Question: I am using to build an application in Iphone.
I have an login window (screen shot attached below).
There are two html Text-boxes (one for entering user name and another one for entering password) and a Log-in button to login.
I can able to successfully Login through my Login button using below code.
'''
<input type="button" value="Login" id="btnSubmit" class="blueButton" data-role="none"/>
$("#btnLogin").click(function(){
var username = $("#txtUsername").val();
var password = $("#txtPassword").val();
//do login actions ....
});
'''
I have to trigger the same Login functionality when user taps on iPhone Keyboard "Go" button.
However , I am unable to trigger the Login button actions while user taps on the iOS default Keyboard "Go" button.
May i know how can i register/trigger the keyboard "Go" button event in PhoneGap.
I have found the related post in <URL>
However i didn't find any good answer for that one.
Any help on this issue is Appreciated.
Thanks.

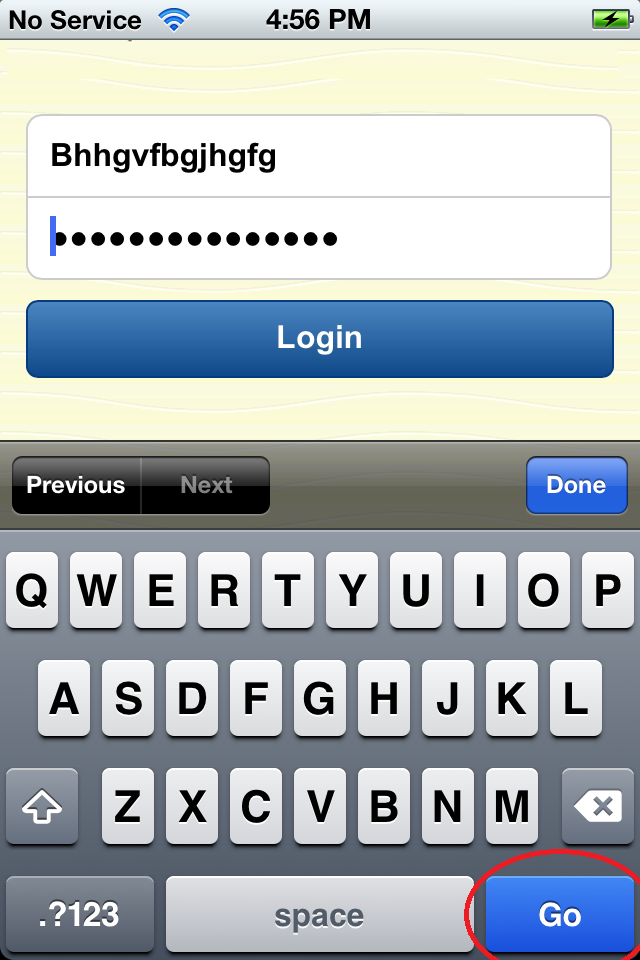
Answer: Try making your button of type 'submit'
'''
<input type="submit" value="Login" id="btnSubmit" class="blueButton" data-role="none"/>
'''
Or bind event on form submit
'''
$("#loginForm").form(function(){
// do event prevention if required
var username = $("#txtUsername").val();
var password = $("#txtPassword").val();
//do login actions ....
});
'''
Although this issue does not seem related to Phonegap (Cordova) as it should work same in browser as well.